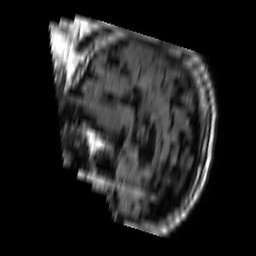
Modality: FLAIR
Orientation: sagittal
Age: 74
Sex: male
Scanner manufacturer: philips
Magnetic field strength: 1.5 T
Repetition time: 6 s
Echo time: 0.12 s